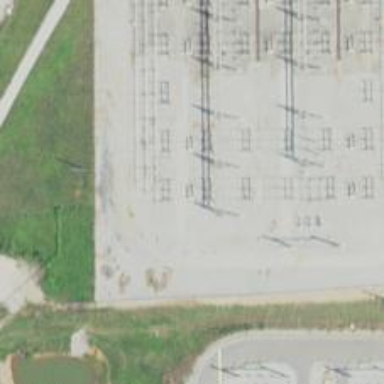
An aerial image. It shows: Switch used for power control.